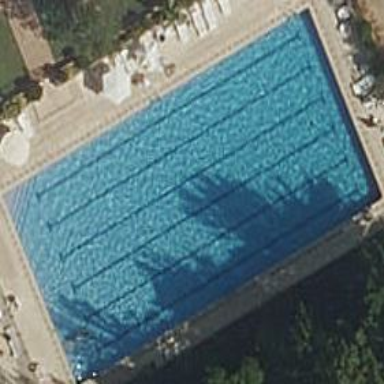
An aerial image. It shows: Swimming pool located in leisure land.